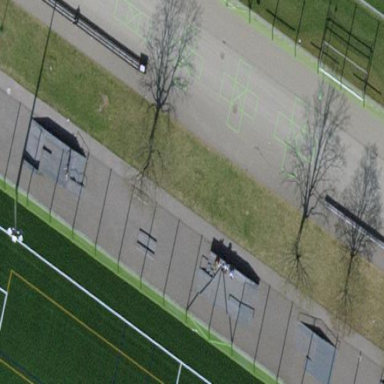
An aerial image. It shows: Asphalt pitch designated for leisure land activities.